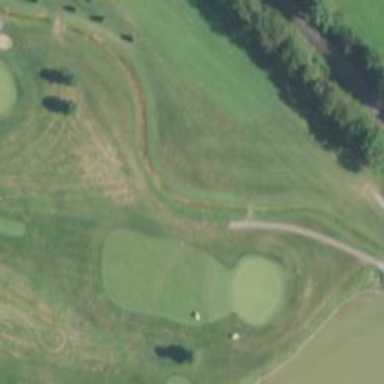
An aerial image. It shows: Path used for both walking and golf.